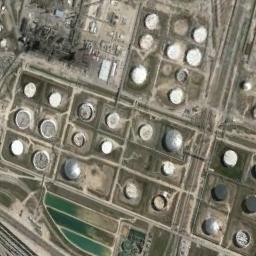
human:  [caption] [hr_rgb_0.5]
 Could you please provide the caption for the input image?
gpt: There are many neatly arranged storage tanks and many pipelines in the factory, And there is a lawn next to the factory .

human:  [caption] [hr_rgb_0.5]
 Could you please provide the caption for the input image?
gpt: There are many storage tanks on the grass .

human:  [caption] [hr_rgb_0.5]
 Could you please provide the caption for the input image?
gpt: There are two rows of storage tanks, One of which is larger than the others .

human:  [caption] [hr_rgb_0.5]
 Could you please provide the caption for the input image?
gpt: There are many roads around the storage tanks .

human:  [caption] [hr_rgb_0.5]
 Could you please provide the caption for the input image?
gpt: There are many storage tanks arranged neatly .